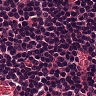
Metastatic tissue present: no